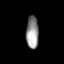
Tissue: prostate
Cell type: B cells
Senescence score: 0.6969
Nuclear area (px): 391
Mean DAPI intensity: 150.11